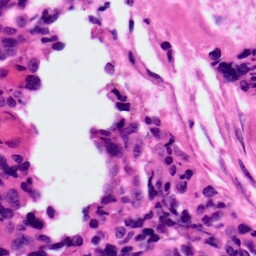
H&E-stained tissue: Ovarian